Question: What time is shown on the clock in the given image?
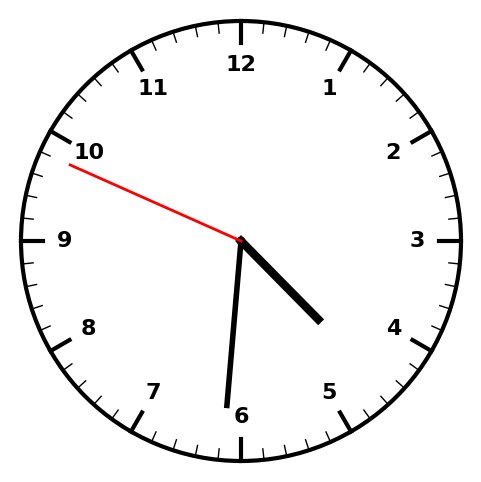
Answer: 04:30:49